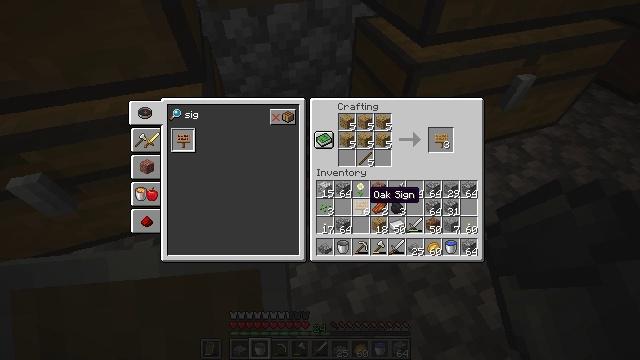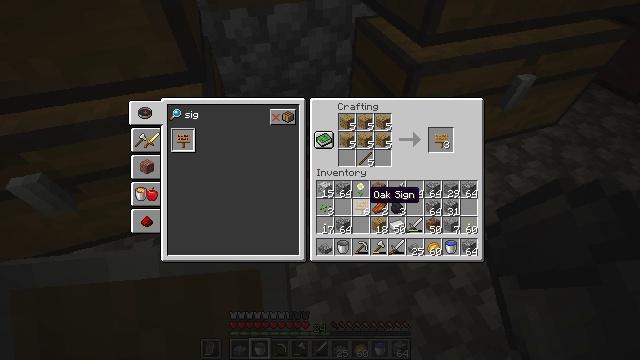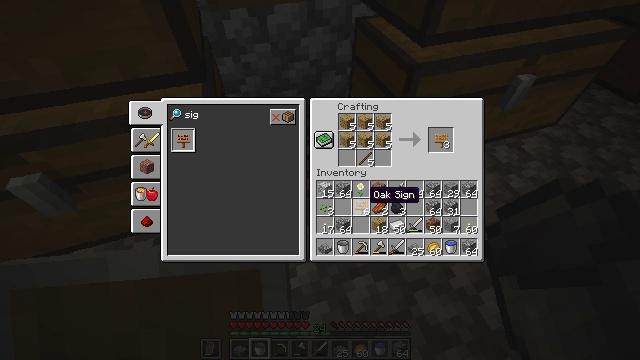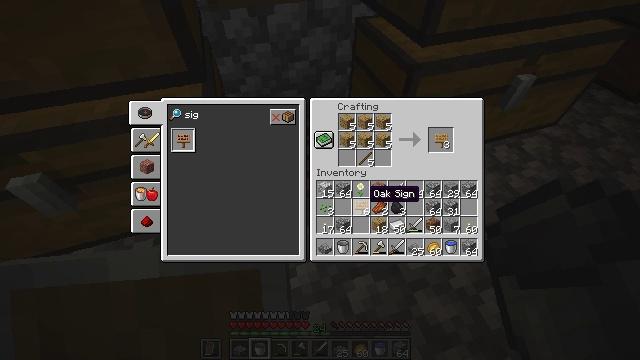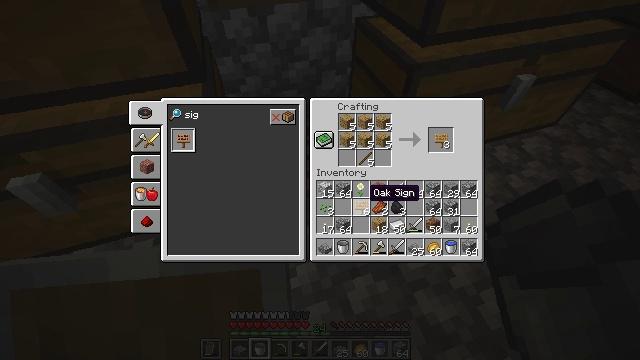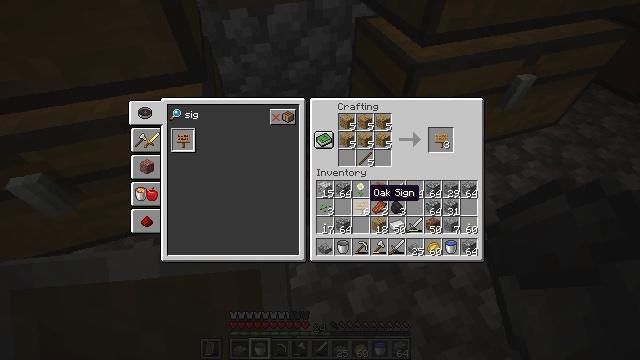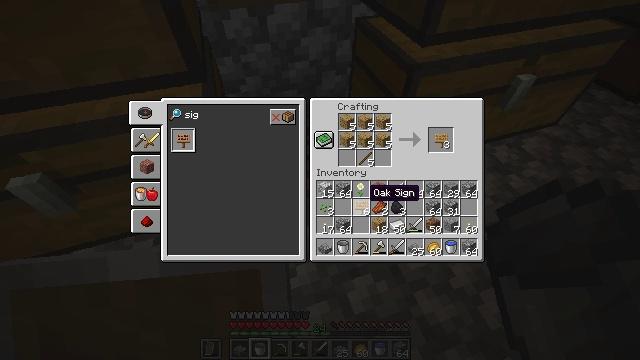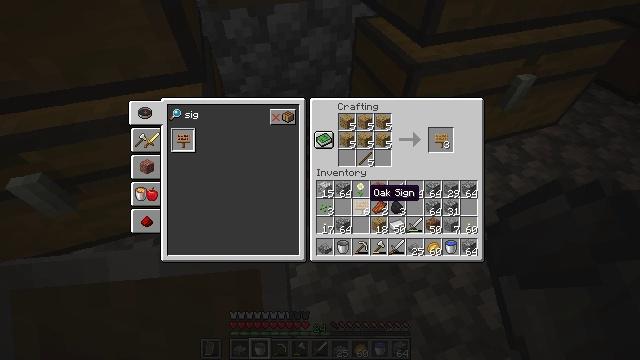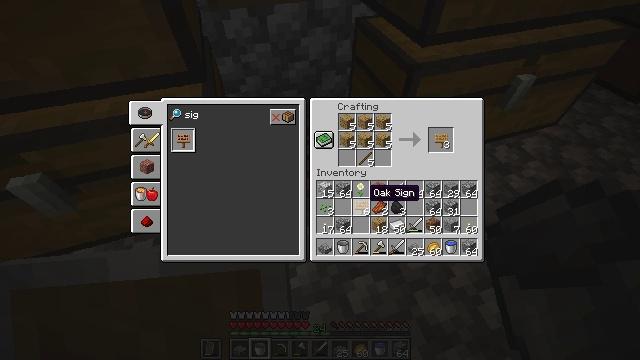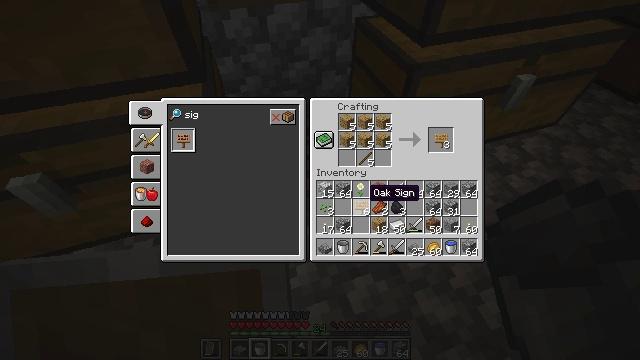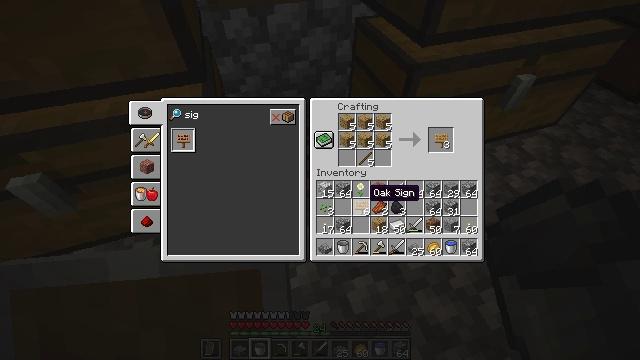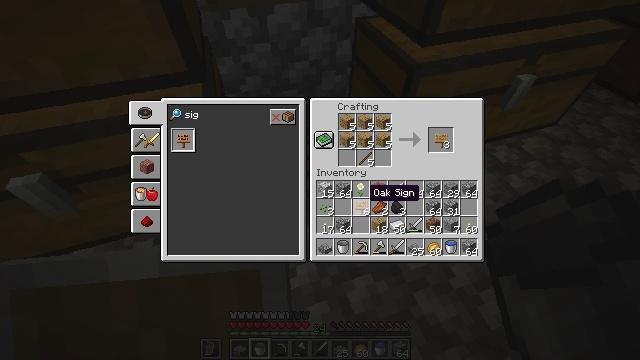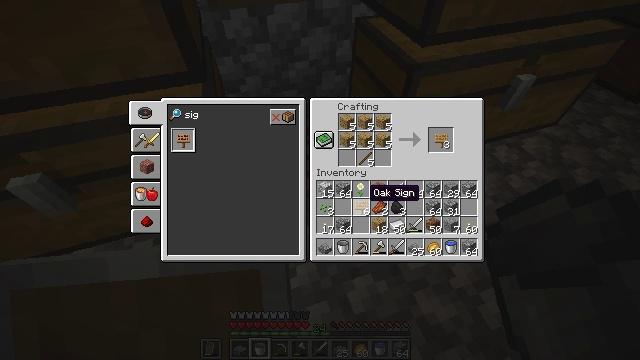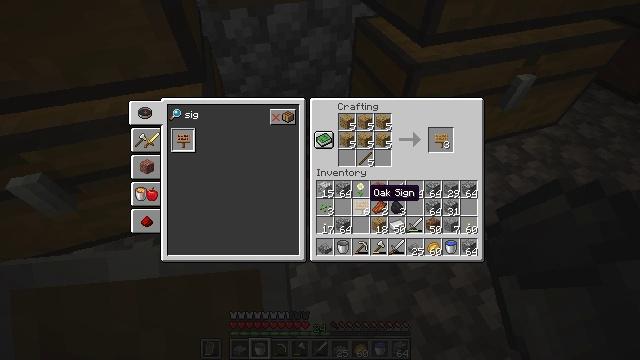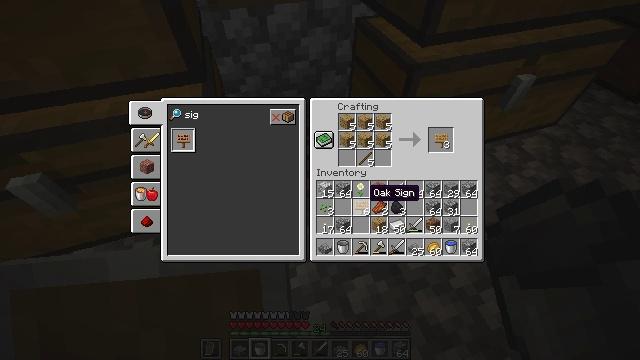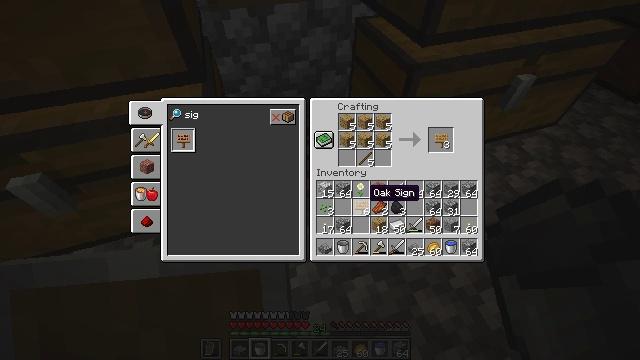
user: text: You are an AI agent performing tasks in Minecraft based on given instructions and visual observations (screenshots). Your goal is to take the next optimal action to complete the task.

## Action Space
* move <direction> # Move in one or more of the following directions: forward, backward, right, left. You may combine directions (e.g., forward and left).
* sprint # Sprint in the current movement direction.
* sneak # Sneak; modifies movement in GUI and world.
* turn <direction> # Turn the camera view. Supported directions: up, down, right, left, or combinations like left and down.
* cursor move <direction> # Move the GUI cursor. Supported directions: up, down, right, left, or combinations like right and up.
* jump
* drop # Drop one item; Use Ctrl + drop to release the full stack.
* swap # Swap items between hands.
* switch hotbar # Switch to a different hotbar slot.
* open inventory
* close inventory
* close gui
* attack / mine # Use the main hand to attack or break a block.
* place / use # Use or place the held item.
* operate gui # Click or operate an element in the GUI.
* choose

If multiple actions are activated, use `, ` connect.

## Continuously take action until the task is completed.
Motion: motion action
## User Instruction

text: Use oak planks to craft an oak sign.
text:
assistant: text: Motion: no_op
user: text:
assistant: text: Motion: no_op
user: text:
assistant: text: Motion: no_op
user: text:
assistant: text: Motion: no_op
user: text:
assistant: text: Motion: no_op
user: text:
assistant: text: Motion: no_op
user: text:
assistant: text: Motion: no_op
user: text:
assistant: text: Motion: no_op
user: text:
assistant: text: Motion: no_op
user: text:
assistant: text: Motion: no_op
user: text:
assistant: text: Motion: no_op
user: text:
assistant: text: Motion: no_op
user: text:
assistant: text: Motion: no_op
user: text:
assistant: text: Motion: no_op
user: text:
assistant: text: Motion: no_op
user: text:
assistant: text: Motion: no_op
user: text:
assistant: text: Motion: no_op
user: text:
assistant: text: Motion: no_op
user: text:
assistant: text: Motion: no_op
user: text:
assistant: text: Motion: no_op
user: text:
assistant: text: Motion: no_op
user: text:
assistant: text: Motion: no_op
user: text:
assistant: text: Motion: no_op
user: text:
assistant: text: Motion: no_op
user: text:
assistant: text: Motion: no_op
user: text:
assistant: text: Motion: no_op
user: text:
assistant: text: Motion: no_op
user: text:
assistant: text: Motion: no_op
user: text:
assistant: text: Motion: no_op
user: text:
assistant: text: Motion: no_op